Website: apple
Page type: review-order
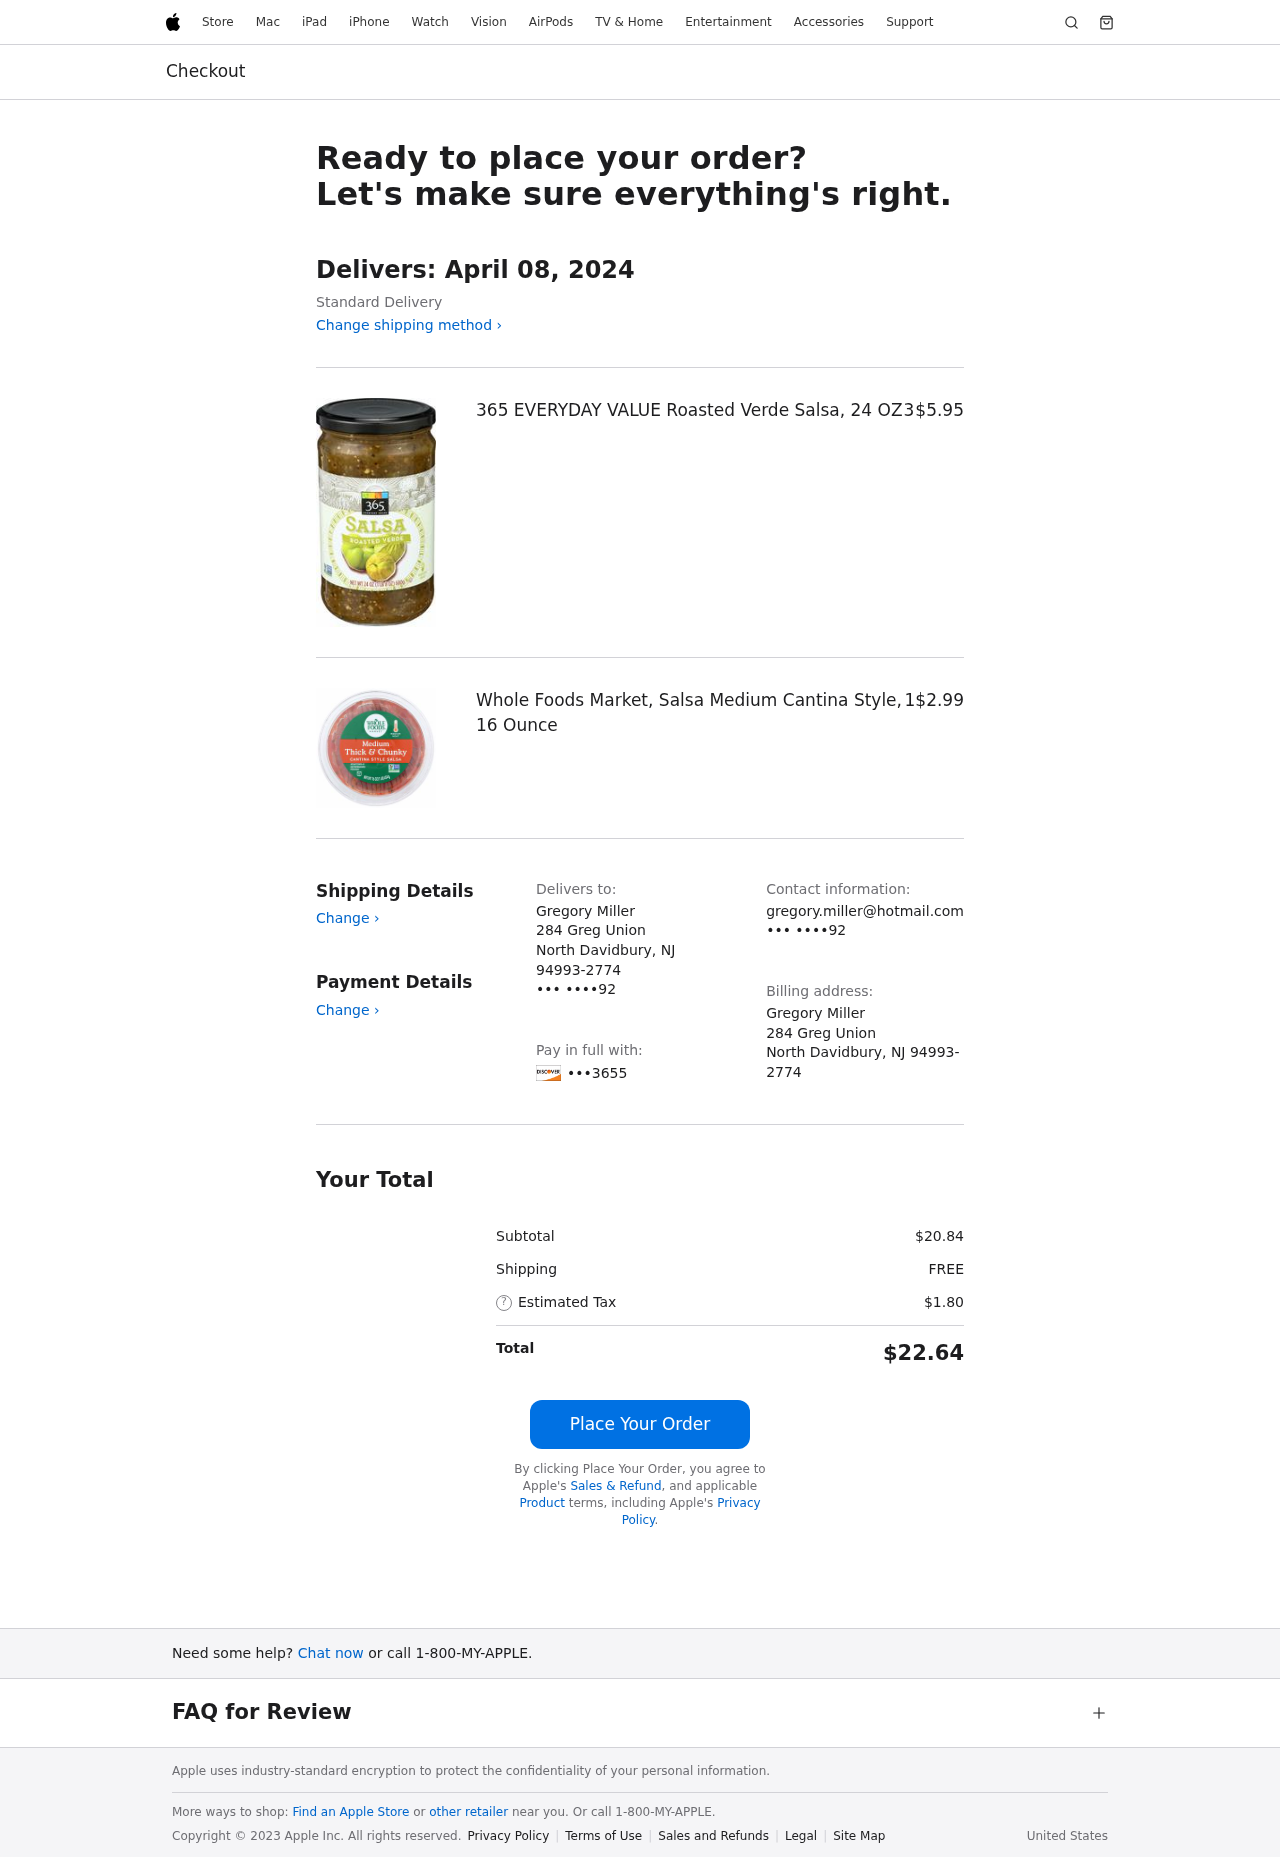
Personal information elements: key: PII_CARD_LAST4
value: •••3655
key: PII_CITY
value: North Davidbury
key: PII_EMAIL
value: gregory.miller@hotmail.com
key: PII_FULLNAME
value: Gregory Miller
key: PII_PHONE
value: ••• ••••92
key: PII_POSTCODE_FULL
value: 94993-2774
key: PII_STATE_ABBR
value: NJ
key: PII_STREET
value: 284 Greg Union
Product elements: key: PRODUCT1_NAME
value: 365 EVERYDAY VALUE Roasted Verde Salsa, 24 OZ
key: PRODUCT1_PRICE
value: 5.95
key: PRODUCT1_QUANTITY
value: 3
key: PRODUCT2_NAME
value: Whole Foods Market, Salsa Medium Cantina Style, 16 Ounce
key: PRODUCT2_PRICE
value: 2.99
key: PRODUCT2_QUANTITY
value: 1
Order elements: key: ORDER_DELIVERY_DATE
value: April 08, 2024
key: ORDER_SUBTOTAL
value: $20.84
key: ORDER_SHIPPING_COST
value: FREE
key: ORDER_TAX
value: $1.80
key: ORDER_TOTAL
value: $22.64